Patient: sex M, age 68
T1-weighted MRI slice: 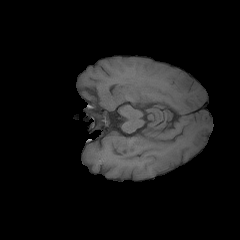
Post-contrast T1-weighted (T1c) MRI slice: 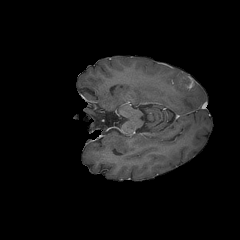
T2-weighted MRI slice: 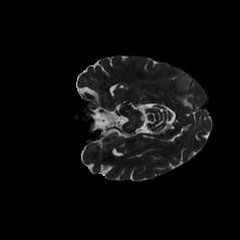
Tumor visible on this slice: yes
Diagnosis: Glioblastoma, IDH-wildtype
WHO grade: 4